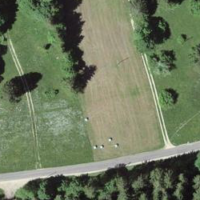
EUNIS habitat code: 44
Species observed at this site:
Stellaria graminea